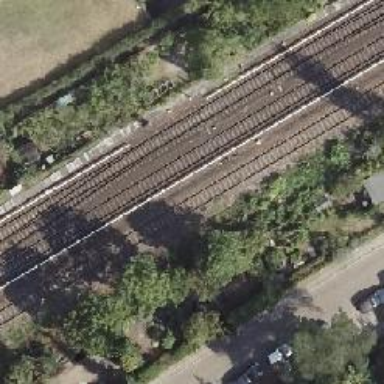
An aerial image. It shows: Light rail electrified railway.